Aerial crown-view tile of a tropical tree (Barro Colorado Island, Panama), acquired 20250317:
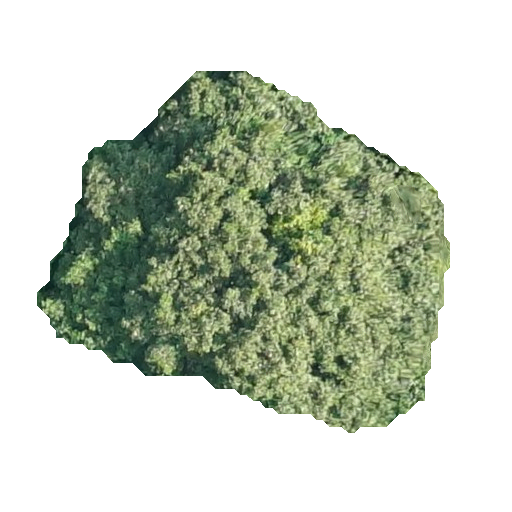
Species: Prioria copaifera
GBIF accepted scientific name: Prioria copaifera
Crown area: 150.01 m²